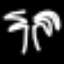
Label: palm tree